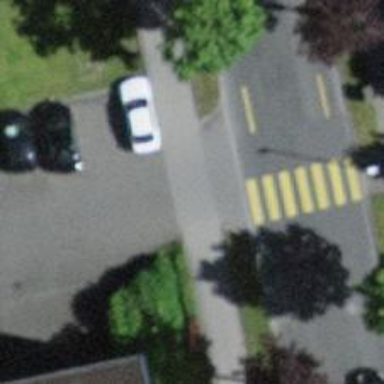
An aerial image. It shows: Alley classified as service road.